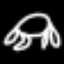
Label: frog